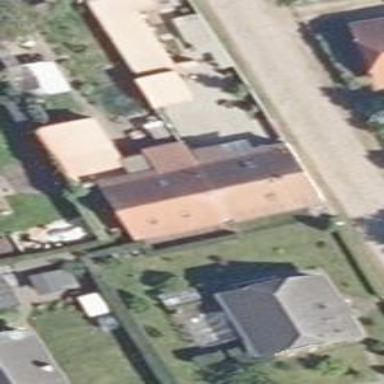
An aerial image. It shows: Detached building with gabled roof made of red roof tiles.